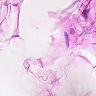
Metastatic tissue present: no